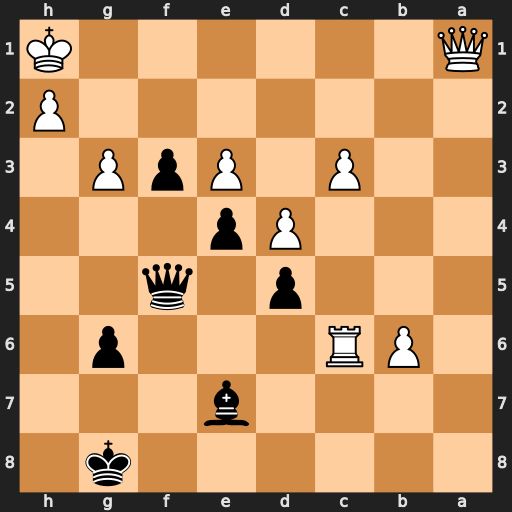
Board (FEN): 6k1/4b3/1PR3p1/3p1q2/3Pp3/2P1PpP1/7P/Q6K
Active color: b
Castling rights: -
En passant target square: -
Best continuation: f2 Kg2 Qf3+ Kf1 Qh1+